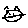
Label: cat